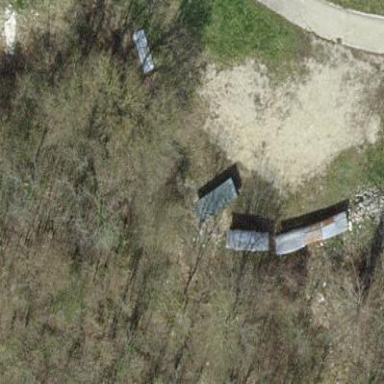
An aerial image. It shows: Brownfield site.